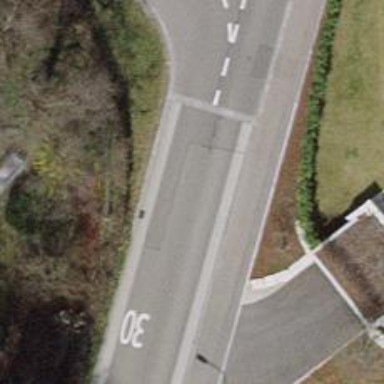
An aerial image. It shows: Public transport stop position.